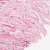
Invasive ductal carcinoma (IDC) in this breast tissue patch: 0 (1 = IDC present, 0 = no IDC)